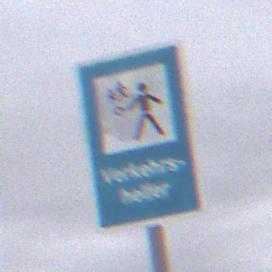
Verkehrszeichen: Verkehrshelfer
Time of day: Midday
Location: Outdoor (Nature)
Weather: Overcast
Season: NotSpecified
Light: Natural